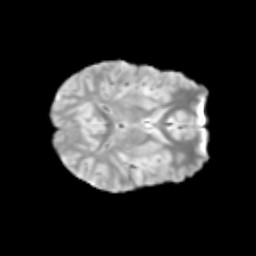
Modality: T2w
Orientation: axial
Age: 11
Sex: male
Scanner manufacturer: siemens
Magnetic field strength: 3 T
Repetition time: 3.8 s
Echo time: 0.07 s